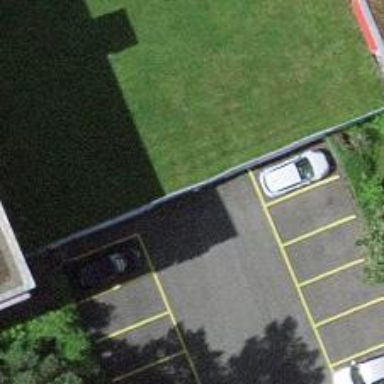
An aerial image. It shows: Parking entrance.